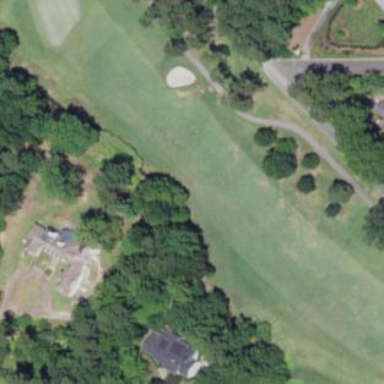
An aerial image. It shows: Grassy area designated as golf fairway.